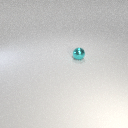
small cyan metal sphere